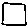
Label: square